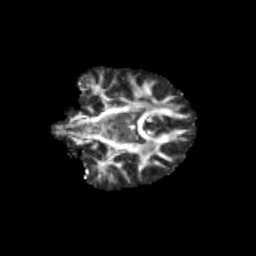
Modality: FA
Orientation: coronal
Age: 11
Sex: female
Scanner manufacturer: siemens
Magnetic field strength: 3 T
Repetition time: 3.8 s
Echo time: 0.07 s